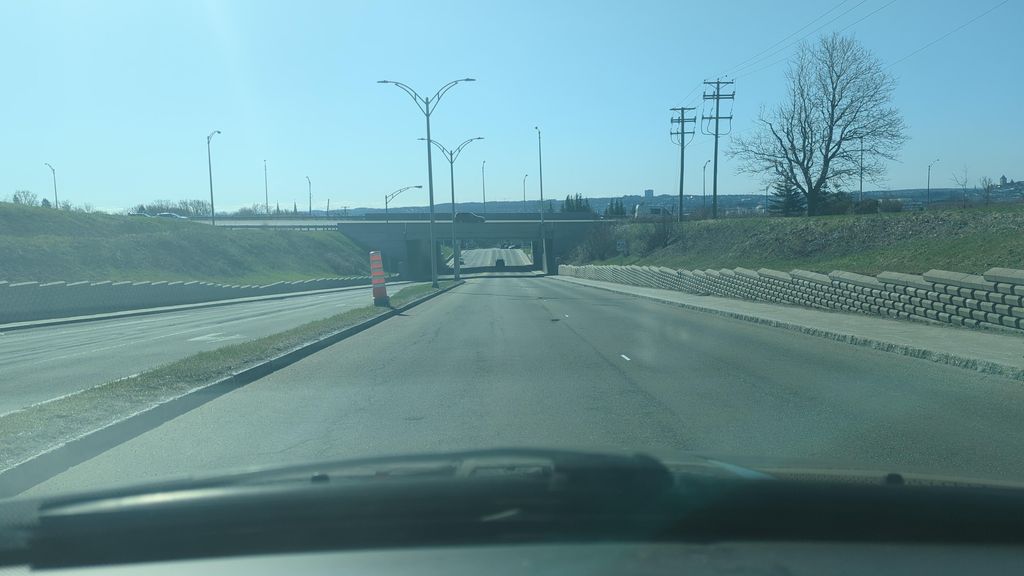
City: quebec_city